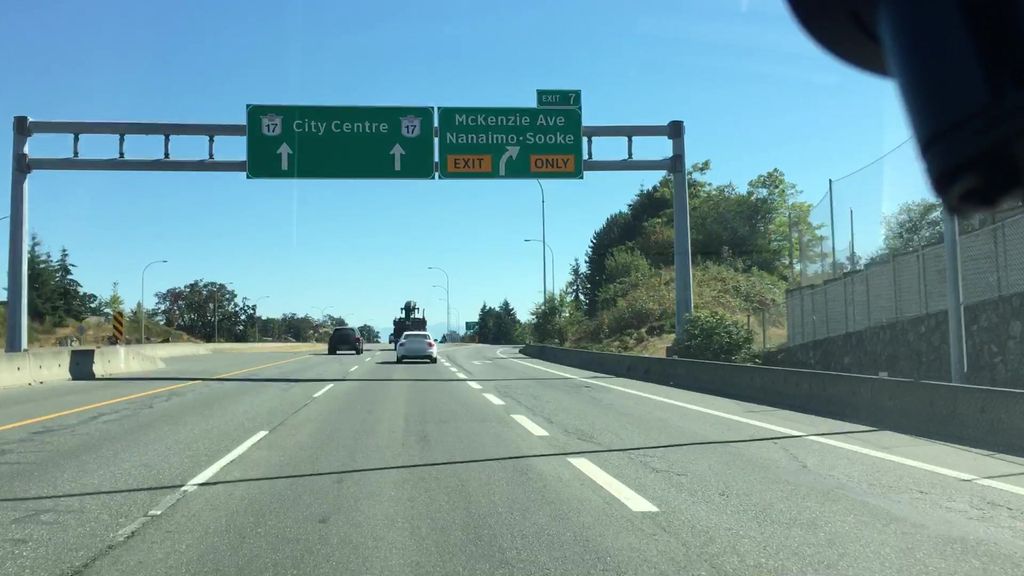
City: victoria